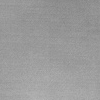
Atmospheric dust classification: dusty